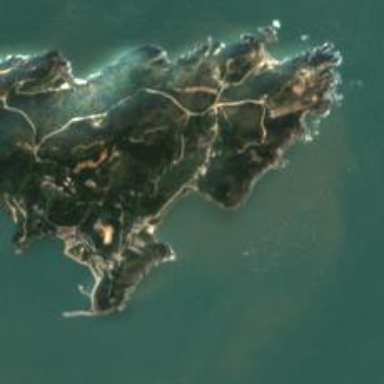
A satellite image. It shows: Picturesque coastline scene.